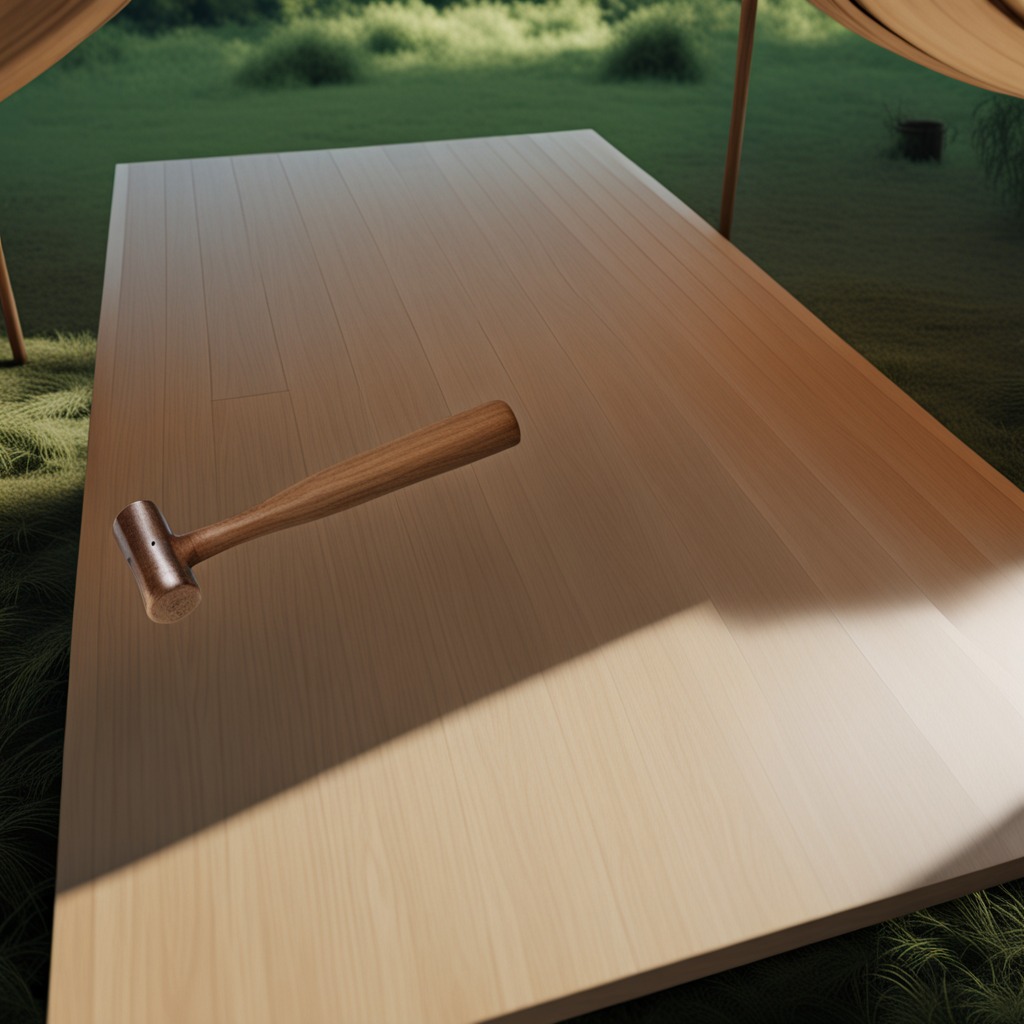
A hammer lies on a clean wooden table inside a jungle field workshop tent humid ambient light worn but